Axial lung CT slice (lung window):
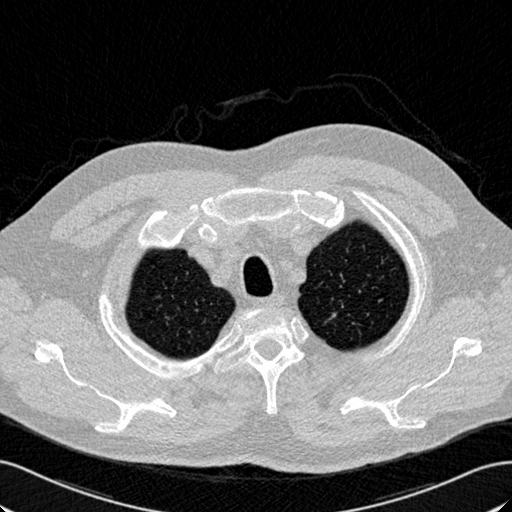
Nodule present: no